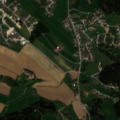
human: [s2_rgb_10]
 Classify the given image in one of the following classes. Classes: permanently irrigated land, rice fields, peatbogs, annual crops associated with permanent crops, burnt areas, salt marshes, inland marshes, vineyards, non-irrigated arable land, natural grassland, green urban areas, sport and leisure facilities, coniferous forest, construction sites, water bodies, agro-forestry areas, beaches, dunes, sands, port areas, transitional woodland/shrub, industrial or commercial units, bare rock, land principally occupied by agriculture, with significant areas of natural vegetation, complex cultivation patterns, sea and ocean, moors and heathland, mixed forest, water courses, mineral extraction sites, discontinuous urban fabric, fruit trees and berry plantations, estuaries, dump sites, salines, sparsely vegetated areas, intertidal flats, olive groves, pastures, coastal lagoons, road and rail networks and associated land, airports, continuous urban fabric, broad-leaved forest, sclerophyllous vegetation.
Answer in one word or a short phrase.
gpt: discontinuous urban fabric, non-irrigated arable land, pastures, complex cultivation patterns, land principally occupied by agriculture, with significant areas of natural vegetation, coniferous forest, mixed forest